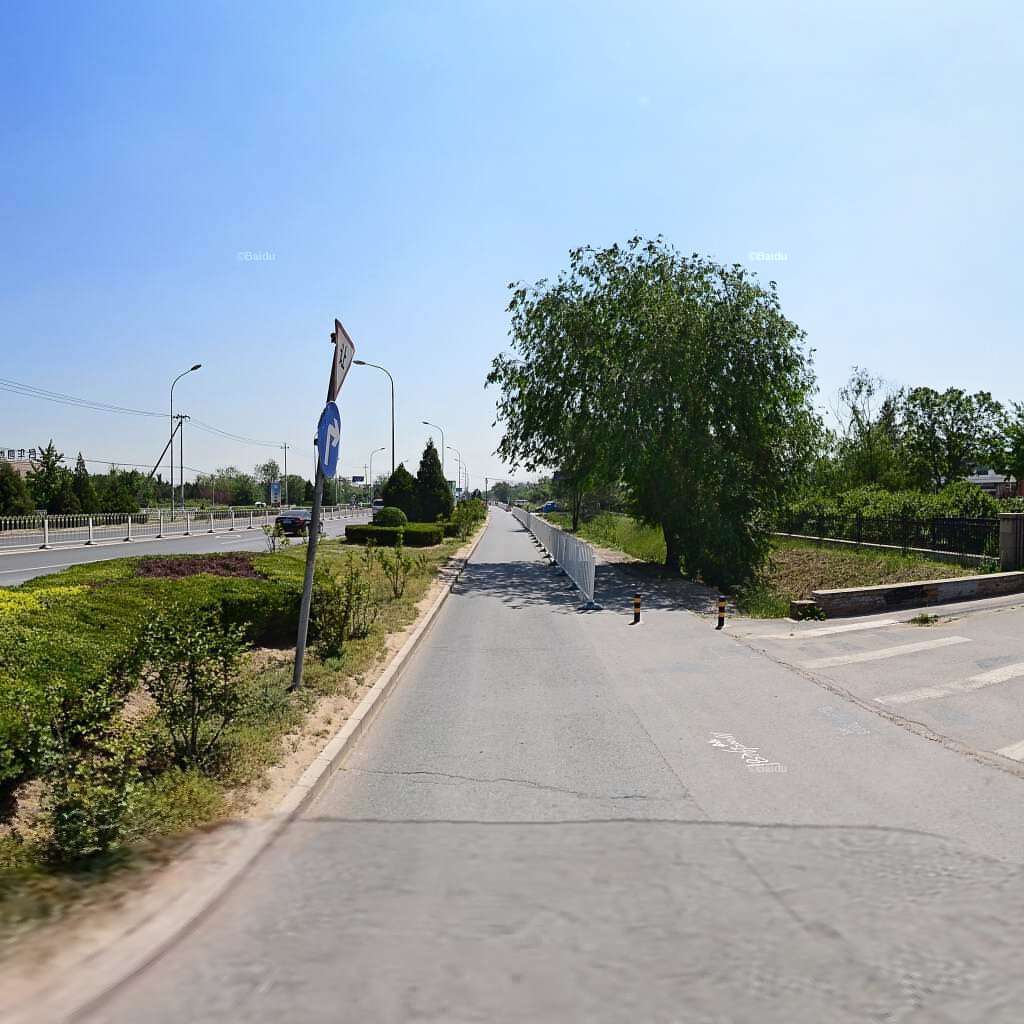
Region: Haidian
Road damage annotations: transverse crack, longitudinal crack, longitudinal crack